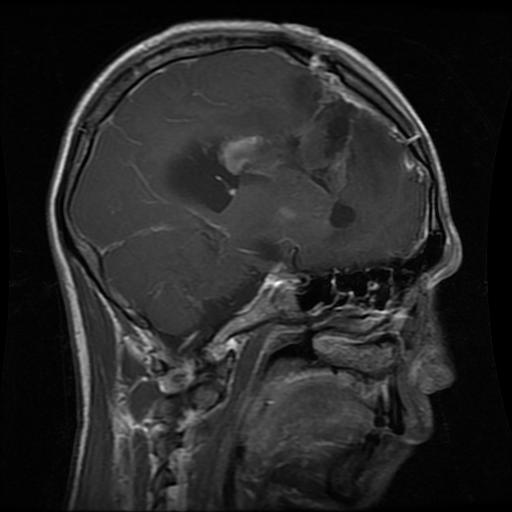
Label: glioma